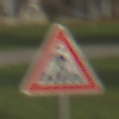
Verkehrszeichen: FussgaengerueberwegLinks
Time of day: SunriseSunset
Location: Outdoor (Special)
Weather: Clear
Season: NotSpecified
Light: Natural